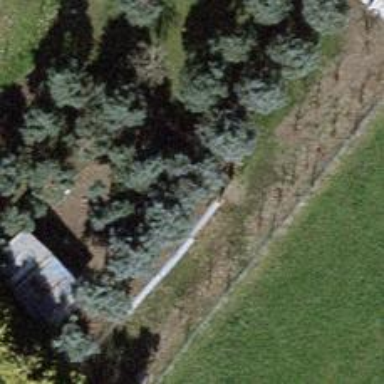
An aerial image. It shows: Row of trees in natural setting.